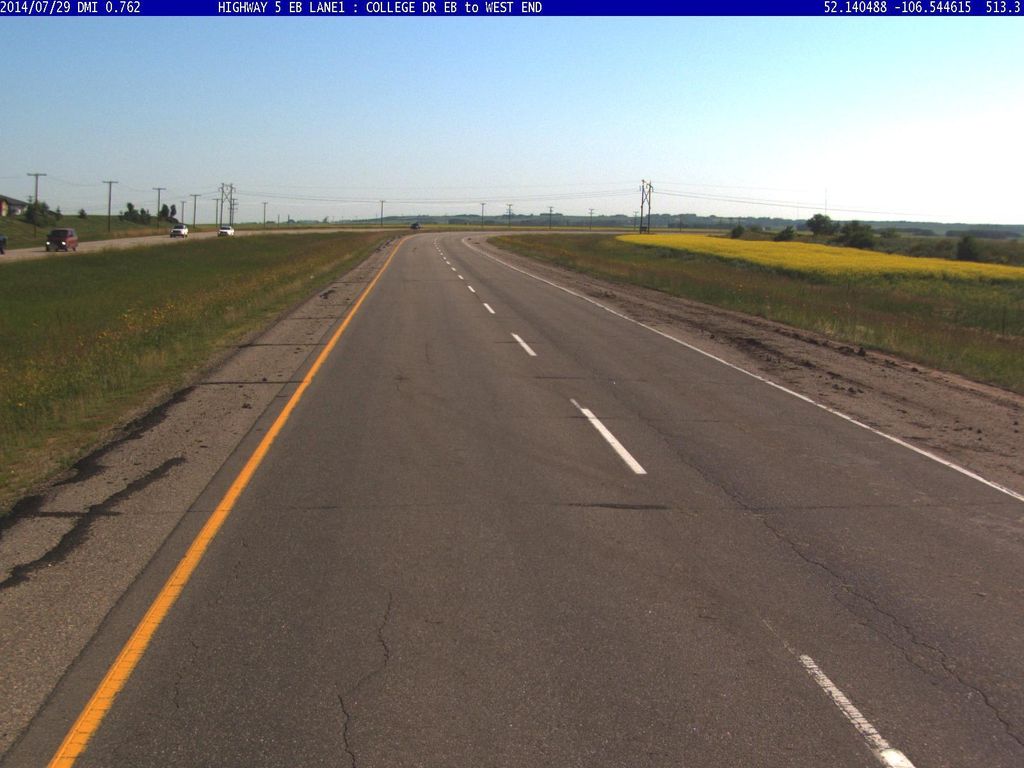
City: saskatoon